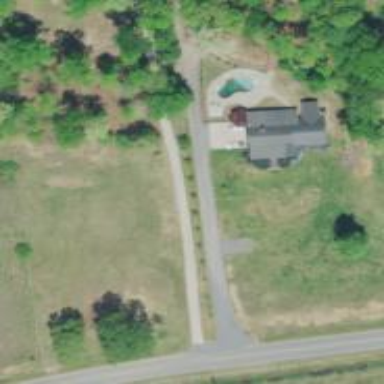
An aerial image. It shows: Driveway.